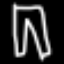
Label: pants